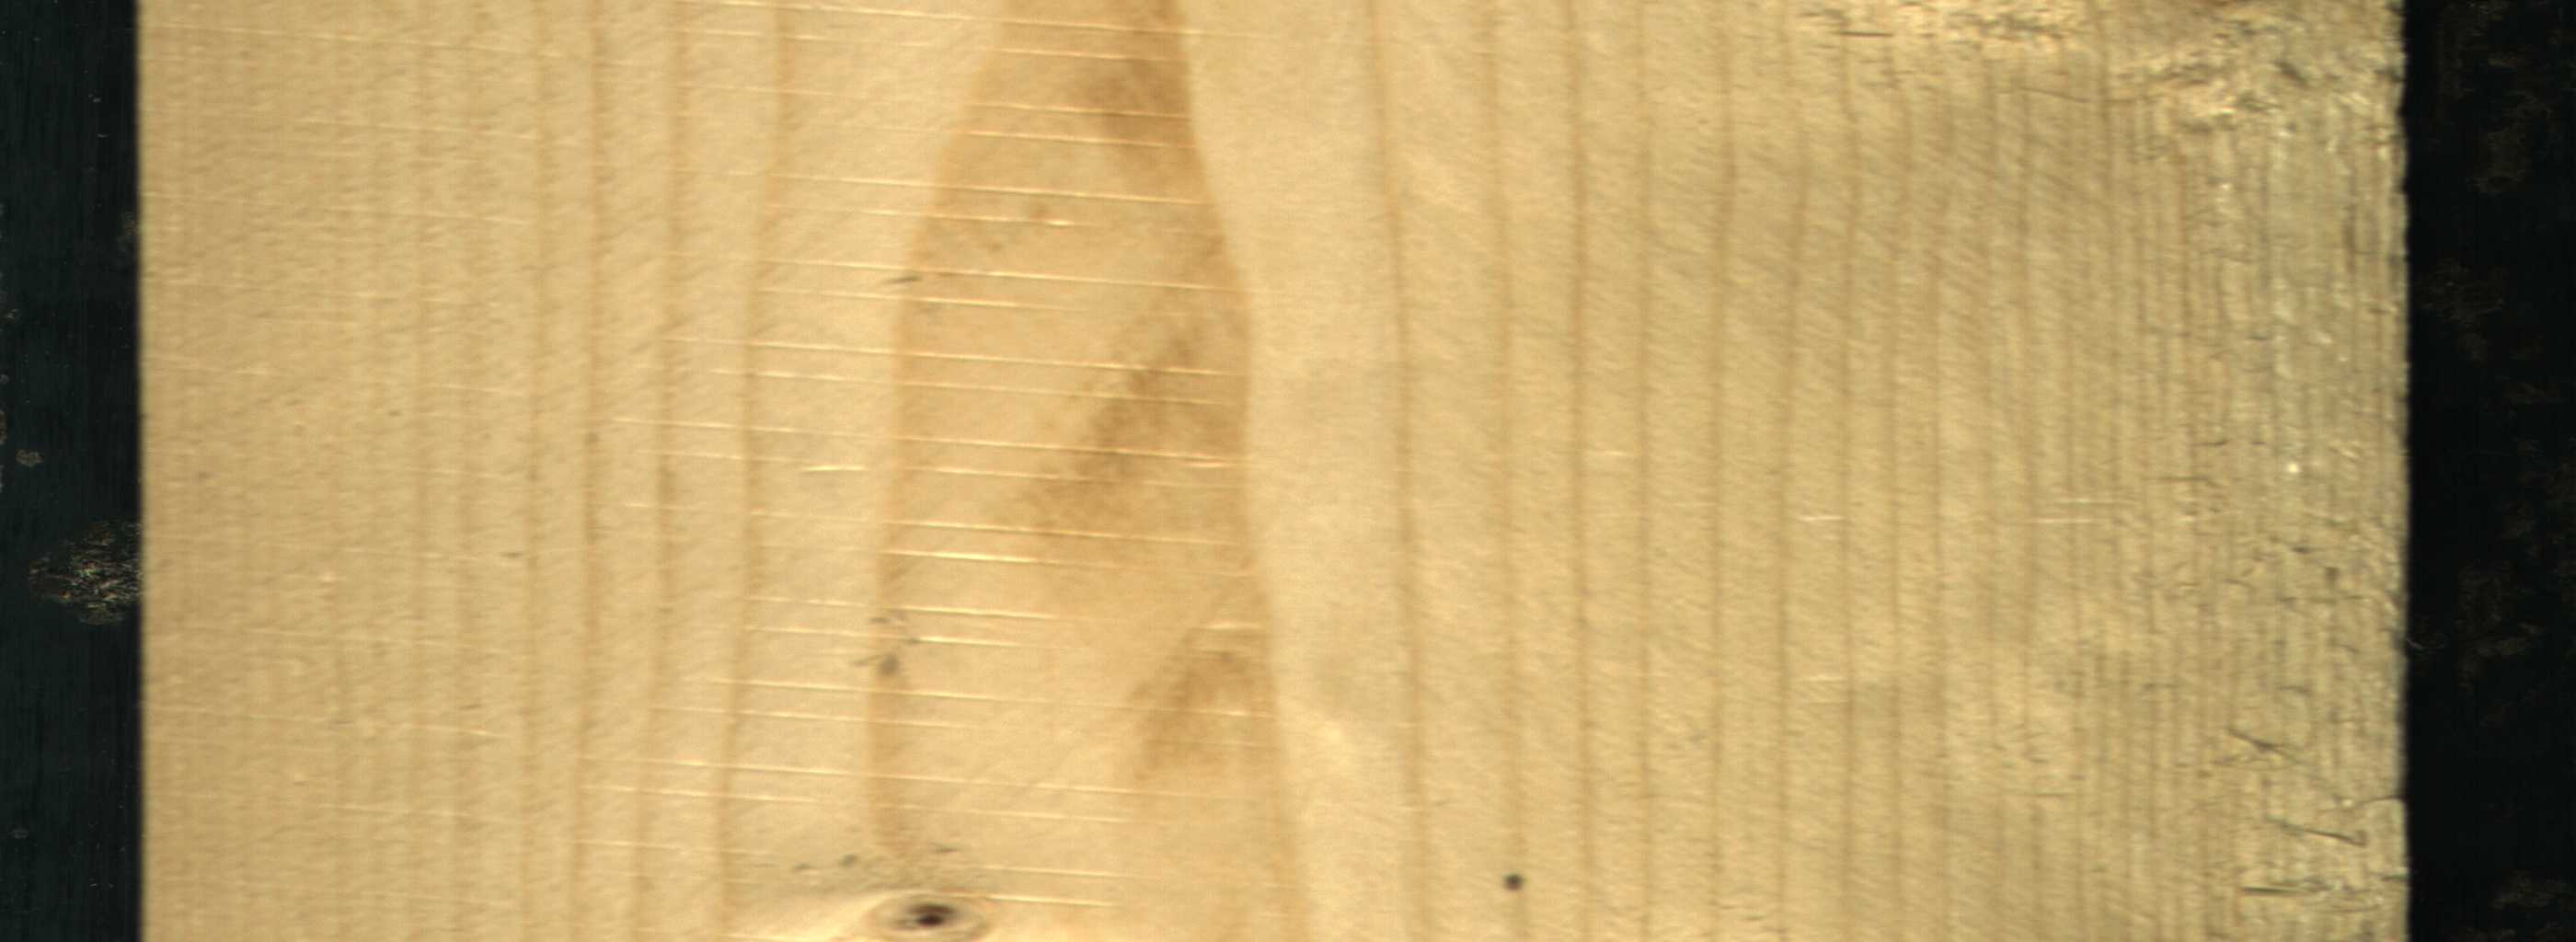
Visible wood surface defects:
Live_Knot